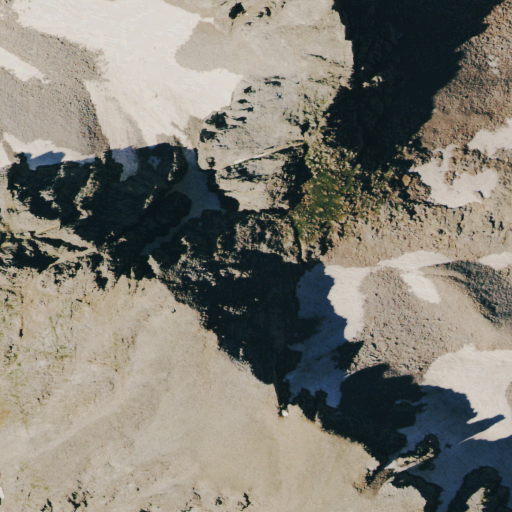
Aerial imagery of mountain in Colorado named Lavender Peak containing barren land, grassland, and open water